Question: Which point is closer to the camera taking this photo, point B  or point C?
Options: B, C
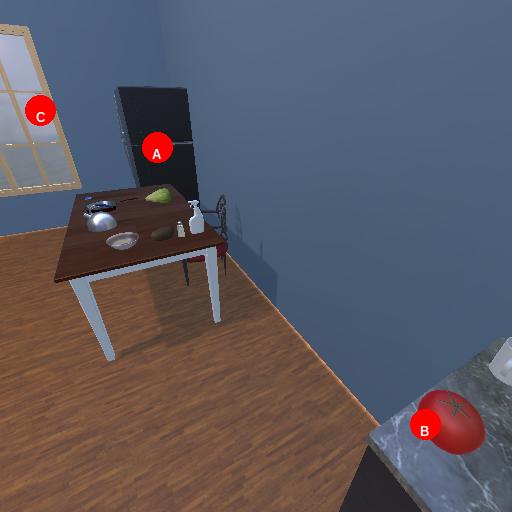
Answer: B